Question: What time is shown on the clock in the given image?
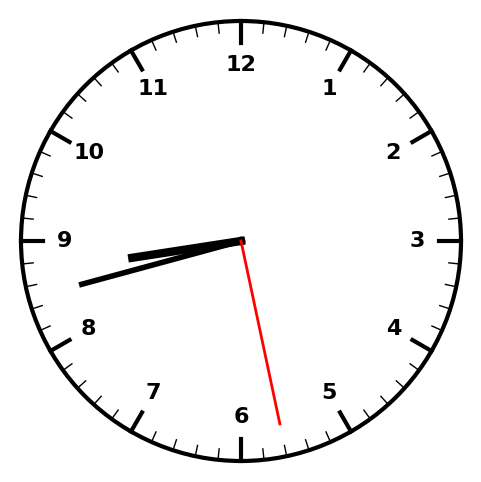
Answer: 08:42:28